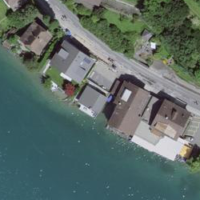
EUNIS habitat code: 14
Species observed at this site:
Erigeron karvinskianus